Question: This is the implementation of add in Binary Search Tree from <URL>
'''
private IntTreeNode add(IntTreeNode root, int value) {
if (root == null) {
root = new IntTreeNode(value);
} else if (value <= root.data) {
root.left = add(root.left, value);
} else {
root.right = add(root.right, value);
}
return root;
}
'''
I understand why this runs in O(log n). Here's how I analyze it. We have a tree size of n. How many cuts of 2, or half cut, will reduce this tree down to a size of 1. So we have the expression n(1/2)^x = 1 where the 1/2 represents each half cut. Solving this for x, we have log2(x) so the logn comes from search.
Here is a lecture slide from <URL> that discusses runtime for an unbalanced binary search.

My question is even if the binary search tree is unbalanced, wouldn't the same strategy work for analyzing the runtime of add? How many cuts you have to make. Wouldn't the runtime still be O(log n), not O(n)? If so, can someone show the math of why it would be O(n)?
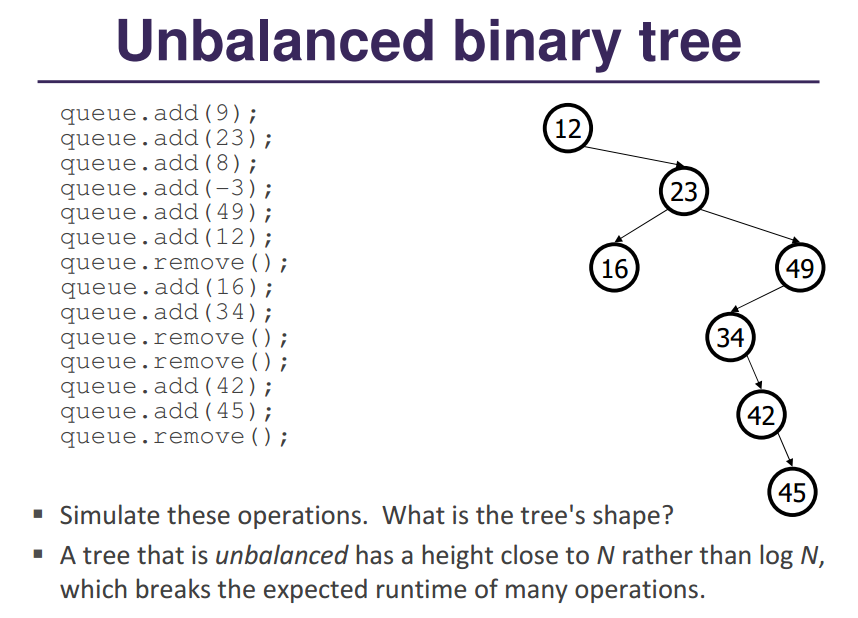
Answer: With an unbalanced tree:
'''
1
2
3
4
5
...
'''
Your intuition of cutting the tree in half with each operation no longer applies. This unbalanced tree is the worst case of an unbalanced binary search tree. To search for '10' at the bottom of the list, you must make '10' operations, one for each element in the tree. That is why a search operation for an unbalanced binary search tree is (n) - this unbalanced binary search tree is equivalent to a linked list. Each operation doesn't cut off half the tree -- just the one node you've already visited.
That is why specialized versions of binary search trees, such as red-black trees and AVL trees are important: they maintain trees that are balanced well enough so that all operations - search, insert, delete -- are still (log n).